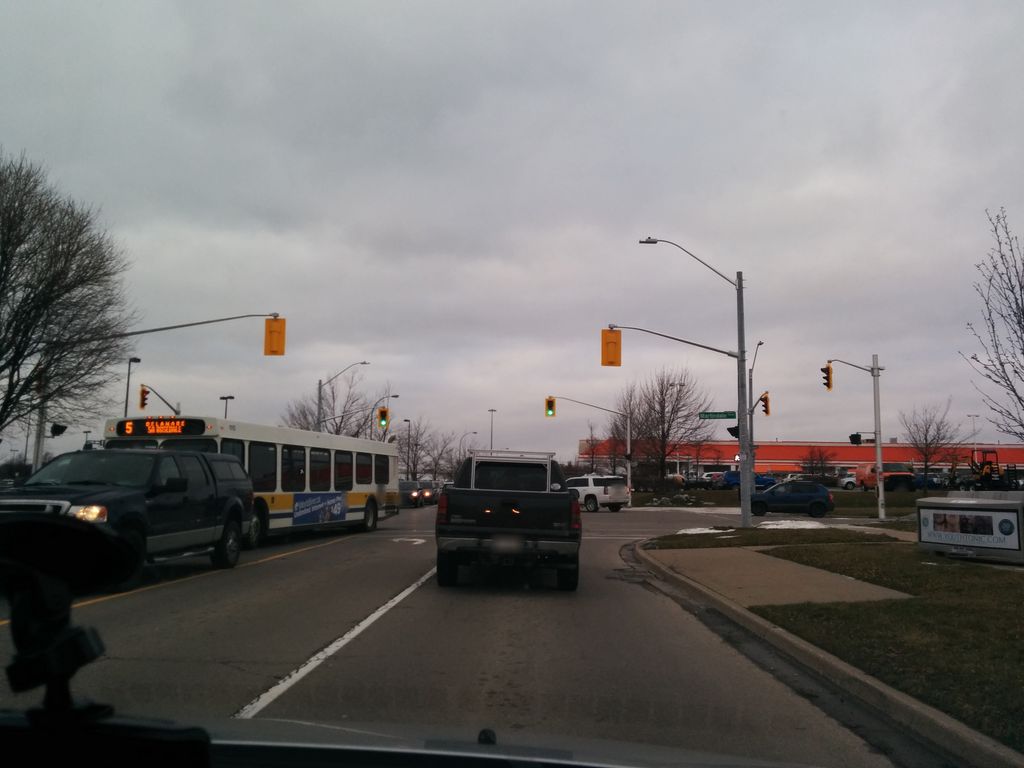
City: hamilton